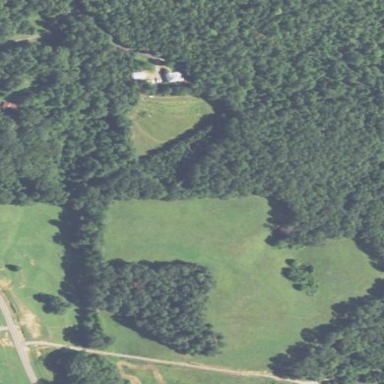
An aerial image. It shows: Farm.